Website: lowes
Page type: billing-address
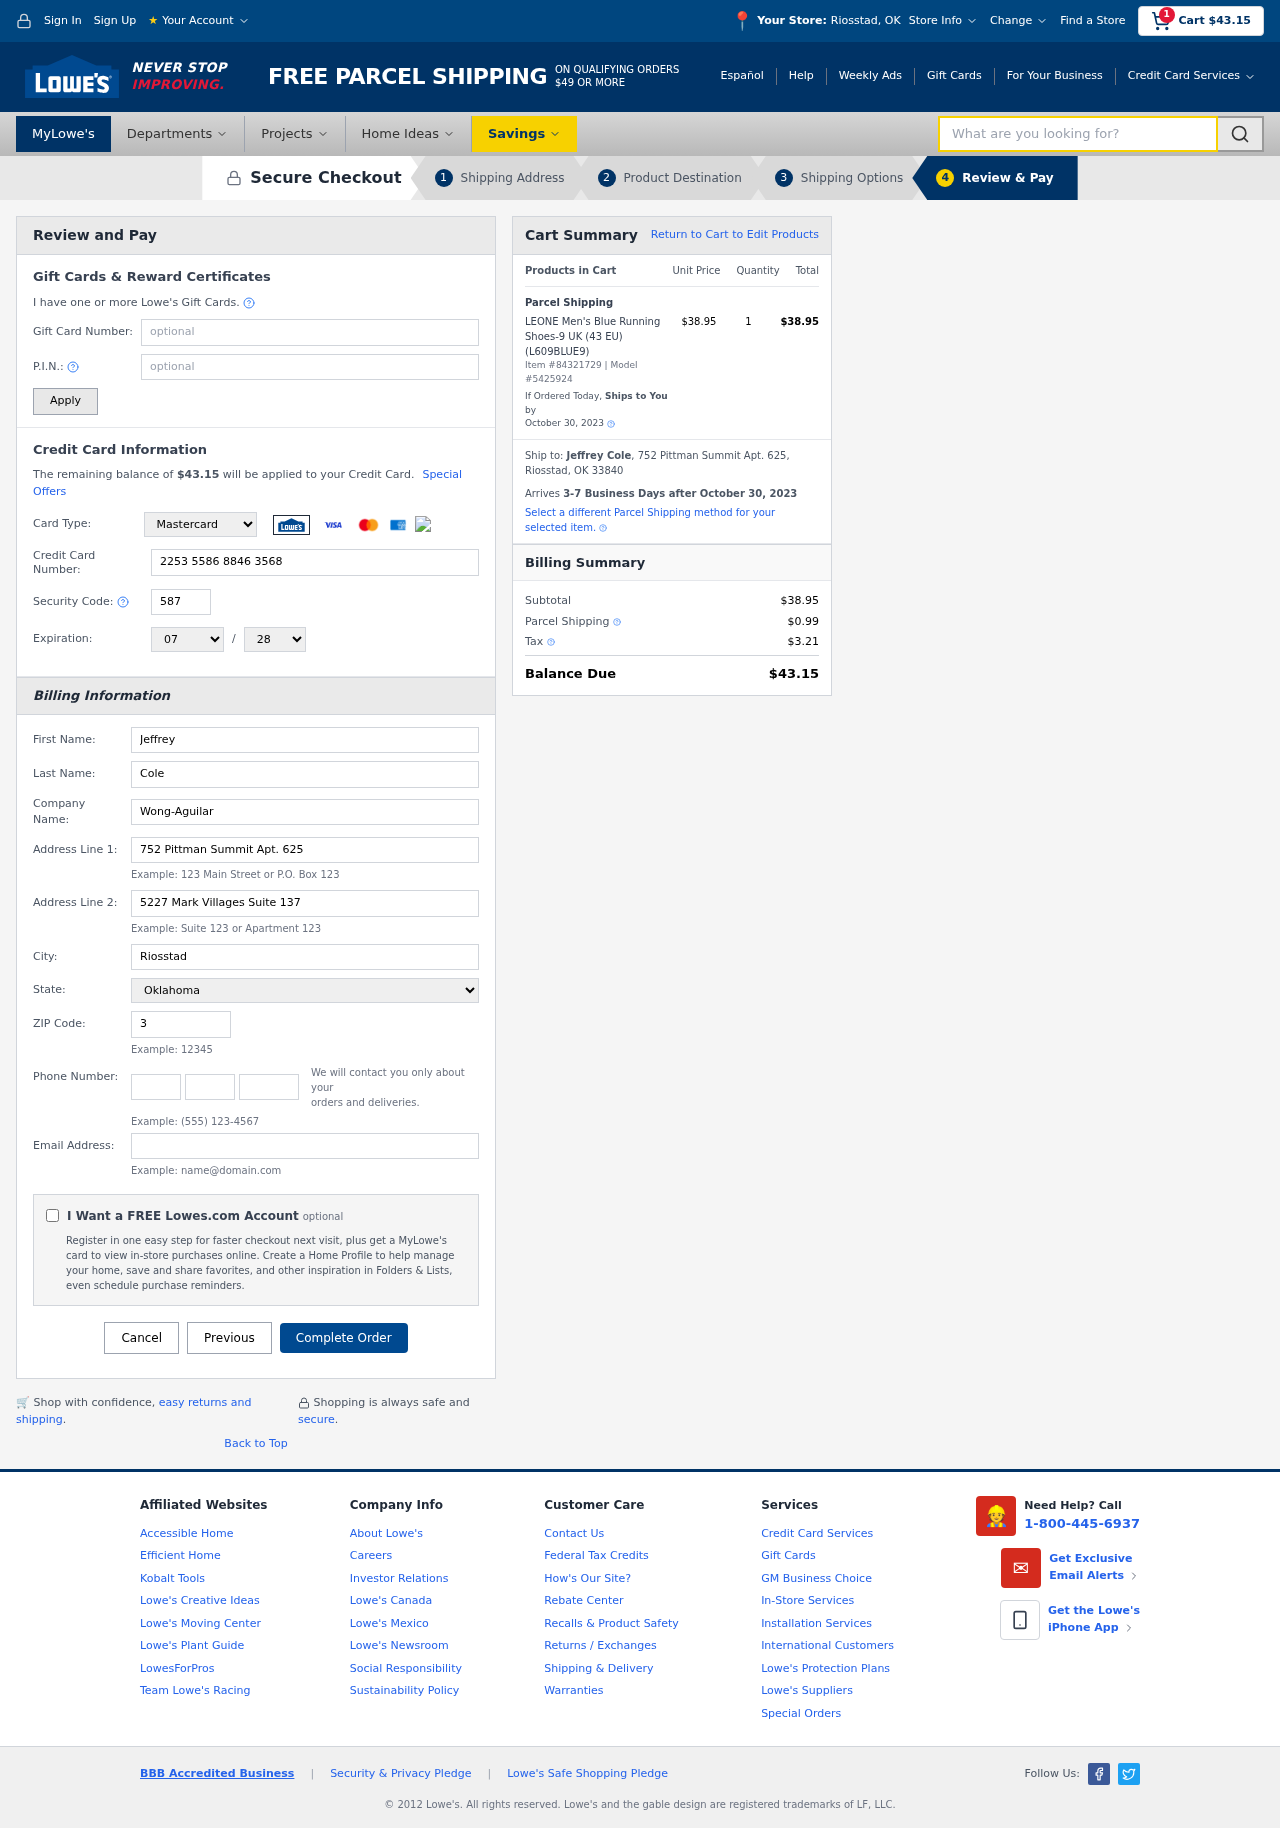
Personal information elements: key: PII_CARD_CVV
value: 587
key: PII_CARD_EXPIRY_MONTH
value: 07
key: PII_CARD_EXPIRY_YEAR
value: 28
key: PII_CARD_NUMBER
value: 2253 5586 8846 3568
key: PII_CARD_TYPE
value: Mastercard
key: PII_CITY
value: Riosstad
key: PII_CITY_STATE
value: Riosstad, OK
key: PII_COMPANY
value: Wong-Aguilar
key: PII_EMAIL
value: jeffrey.cole@hotmail.com
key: PII_FIRSTNAME
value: Jeffrey
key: PII_FULLNAME
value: Jeffrey Cole
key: PII_LASTNAME
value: Cole
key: PII_PHONE_AREA
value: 339
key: PII_PHONE_PREFIX
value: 925
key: PII_PHONE_SUFFIX
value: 8556
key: PII_POSTCODE
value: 33840
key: PII_STATE
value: Oklahoma
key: PII_STREET
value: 752 Pittman Summit Apt. 625
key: PII_STREET2
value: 5227 Mark Villages Suite 137
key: PII_CITY_STATE_ZIP
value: Riosstad, OK 33840
Product elements: key: PRODUCT1_NAME
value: LEONE Men's Blue Running Shoes-9 UK (43 EU) (L609BLUE9)
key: PRODUCT1_PRICE
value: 38.95
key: PRODUCT1_QUANTITY
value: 1
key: PRODUCT_ITEM_NUMBER
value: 84321729
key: PRODUCT_MODEL_NUMBER
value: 5425924
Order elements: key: ORDER_SUBTOTAL
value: $43.15
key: ORDER_TOTAL
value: $43.15
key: ORDER_SHIPPING_DATE
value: October 30, 2023
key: ORDER_SUBTOTAL
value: $38.95
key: ORDER_DELIVERY_DATE
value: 3-7 Business Days after October 30, 2023
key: ORDER_SHIPPING_DATE2
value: October 30, 2023
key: ORDER_SUBTOTAL2
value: $38.95
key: ORDER_SHIPPING_COST
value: $0.99
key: ORDER_TAX
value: $3.21
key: ORDER_TOTAL2
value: $43.15
Search elements: key: HEADER_SEARCH
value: What are you looking for?